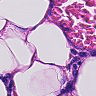
Metastatic tissue present: no